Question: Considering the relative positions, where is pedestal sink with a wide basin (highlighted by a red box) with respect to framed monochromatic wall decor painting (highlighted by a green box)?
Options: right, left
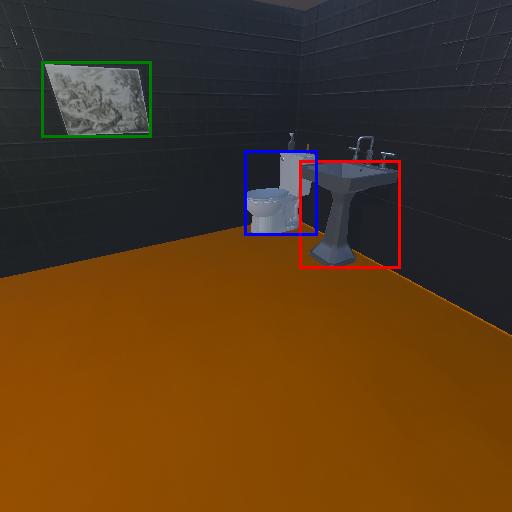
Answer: right